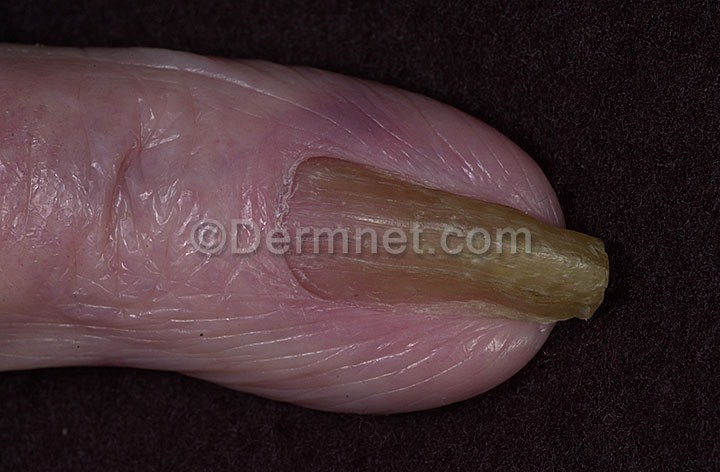
Disease: Nail Fungus and other Nail Disease